Question: Thanks to <URL>, I am now able to successfully call a JSON RESTful service using a WCF client. But that service uses HTTP status codes to notify the result. I am not sure how I can access those status codes since I just receive an exception on client side while calling the service. Even the exception doesn't have HTTP status code property. It is just buried in the exception message itself.

So the question is, how to check/access the HTTP status code of response when the service is called.
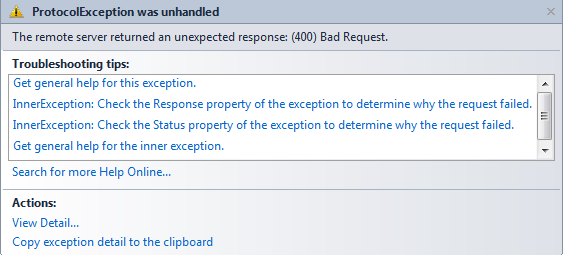
Answer: As a quick win, you can access the status code in the exception like this:
'''
try
{
client.DoSomething(); // call the REST service
}
catch (Exception x)
{
if (x.InnerException is WebException)
{
WebException webException = x.InnerException as WebException;
HttpWebResponse response = webException.Response as HttpWebResponse;
Console.WriteLine("Status code: {0}", response.StatusCode);
}
}
'''
Maybe there's a solution with a message inspector. But I haven't figured it out yet.